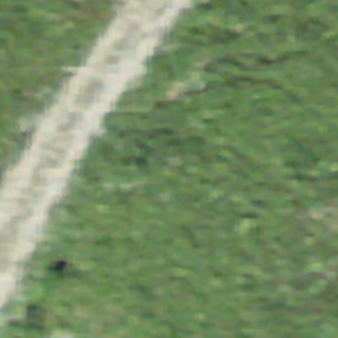
Label: other